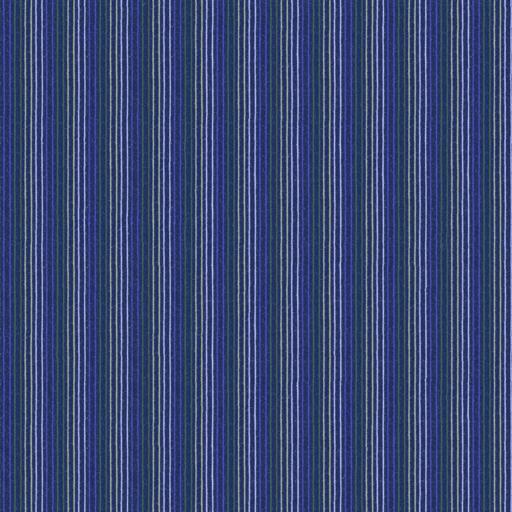
Tags: blue dark fabric striped stripes